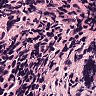
Metastatic tissue present: yes